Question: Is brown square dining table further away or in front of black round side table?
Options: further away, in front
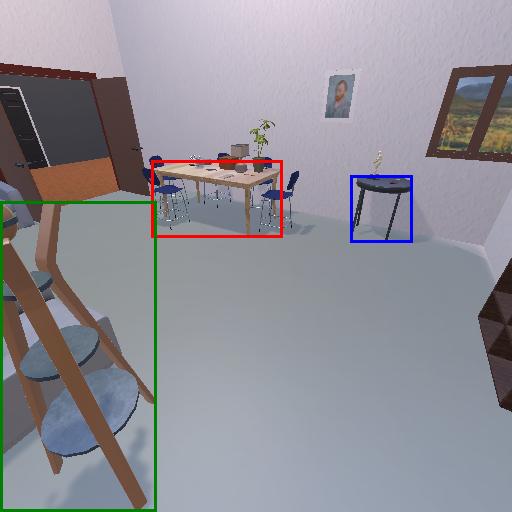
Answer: further away